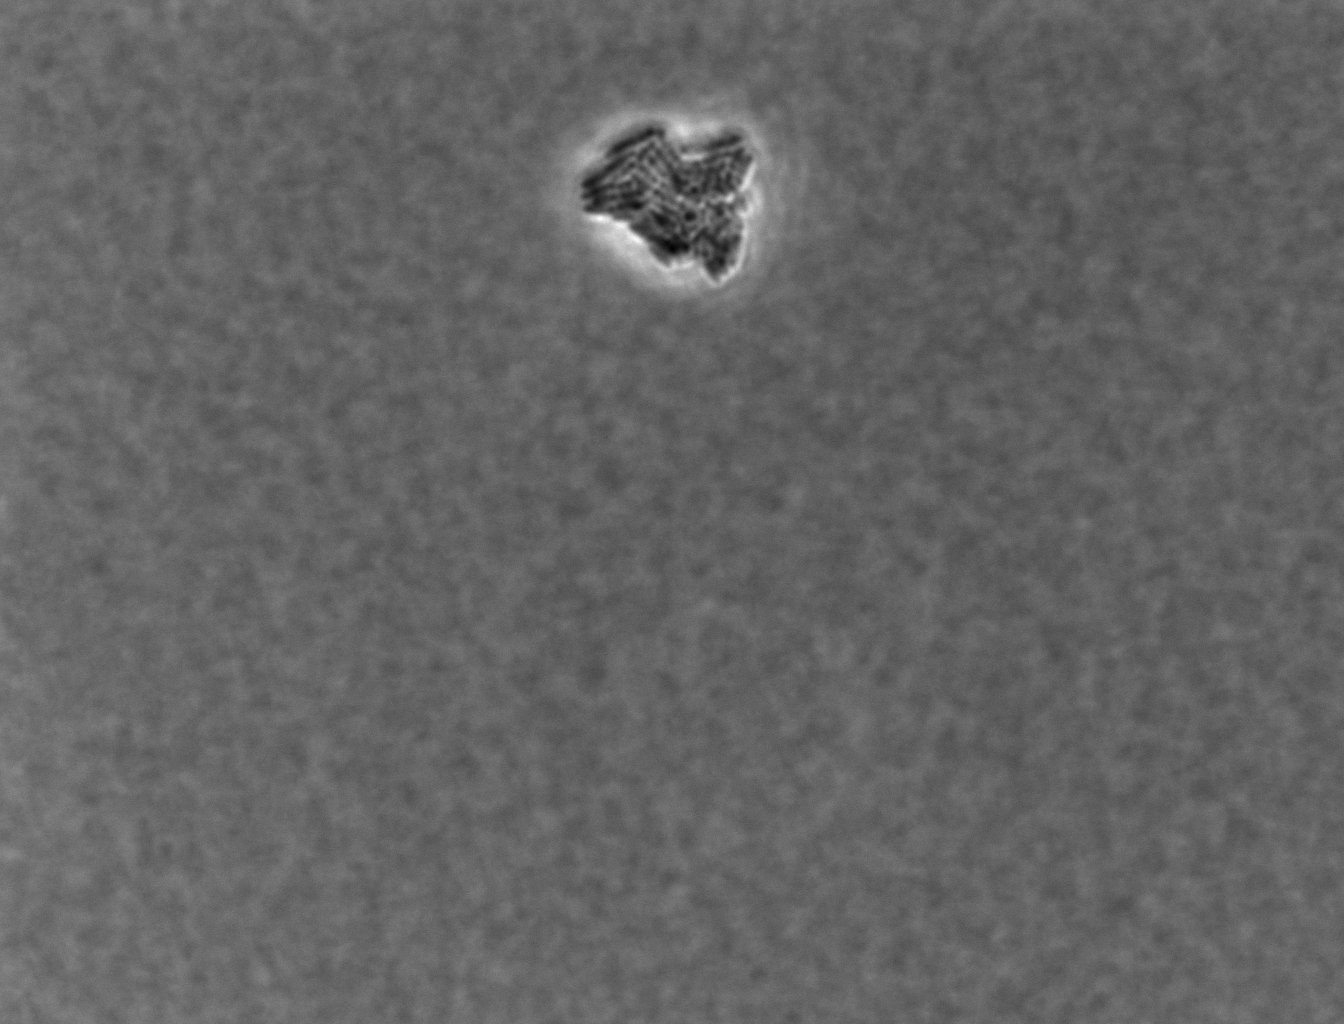
various_fewshot